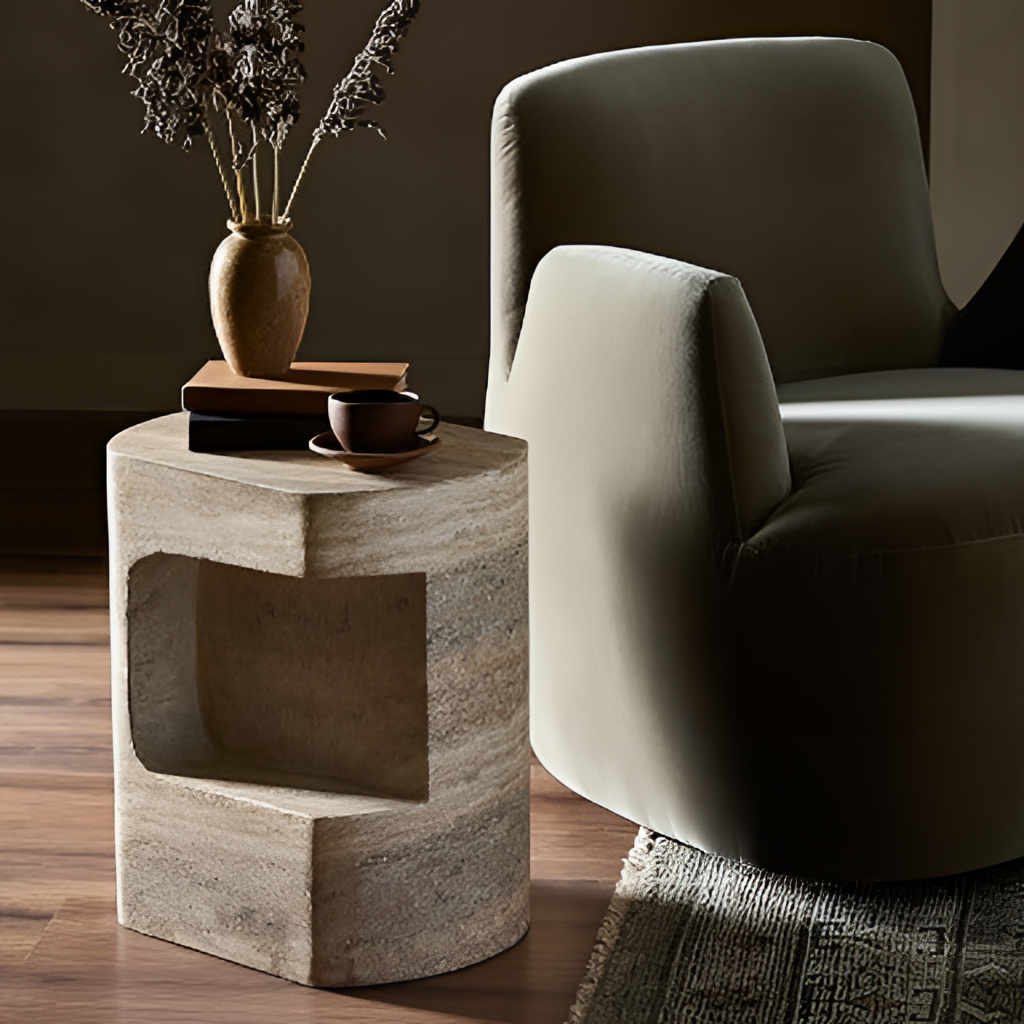
living room, fabric chair, brown wood flooring, with plank pattern, contemporary, brown paint wallpaper, with solid pattern